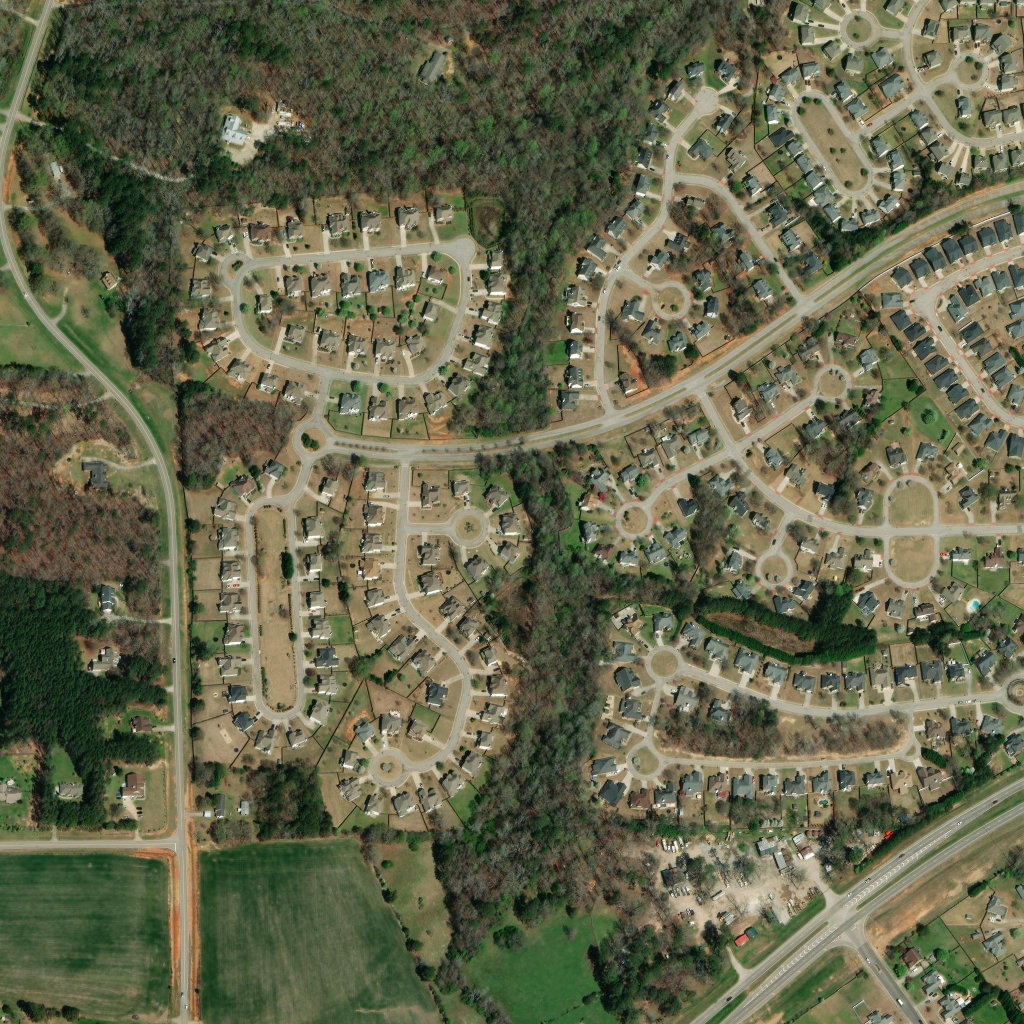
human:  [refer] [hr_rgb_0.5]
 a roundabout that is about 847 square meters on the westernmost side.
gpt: <box>[[28, 40, 32, 45, 0]]</box>